Question: in an effort to learn some low level AVR-c, I a trying to learn how to how to drive 2 7-Segment displays with 2 pins and power both from 7 pins (in theory). All seven segments of both displays are driven by the same port (PortC).
I am using <URL> and my code.
Based on how my displays are wired up, that is, the Common Cathode on Segment1 and Segment2 are connected to PINs A0 and A1 (PC0/PC1). When these PINS go low, the circuit is complete and the LEDs light up.
In the tutorial, they have the Anodes (A-G) of each segment LED connected in series and use 6 pins to drive the 7 displays. In mine, I only have 2 displays.
How can I achieve this?

'''
#include "avr/delay.h"
void setLedPorts (uint8_t dig);
void setup()
{
Serial.begin(115200);
DDRD |= 0b11111100;
DDRB |= 0b00000011;
DDRC |= 0b00000011; // Control port A0 / PC0 && A2 / PC1
}
void loop()
{
uint8_t cmask = 0b11111100;
while(1)
{
for(int i = 0; i < 100; i++){
setLedPorts(i/10);
PORTC = ~(0x01);
//setLedPorts(i%10);// when I uncomment these to lines, Segment2 only works
//PORTC = ~(0x02);
_delay_ms(100);
}
}
}
void setLedPorts (uint8_t dig){
uint8_t dmask = 0b00000011;
uint8_t bmask = 0b11111100;
switch (dig)
{
case 0:
PORTD = 0b10111100 & ~dmask;
PORTB = 0b00000011 & ~bmask;
break;
case 1:
PORTD = 0b00001000 & ~dmask;
PORTB = 0b00000010 & ~bmask;
break;
case 2:
PORTD = 0b11110000 & ~dmask;
PORTB = 0b00000011 & ~bmask;
break;
case 3:
PORTD = 0b1011000 & ~dmask;
PORTB = 0b00000011 & ~bmask;
break;
case 4:
PORTD = 0b01001100 & ~dmask;
PORTB = 0b00000010 & ~bmask;
break;
case 5:
PORTD = 0b11011100 & ~dmask;
PORTB = 0b00000001 & ~bmask;
break;
case 6:
PORTD = 0b11111100 & ~dmask;
PORTB = 0b00000001 & ~bmask;
break;
case 7:
PORTD = 0b10001000 & ~dmask;
PORTB = 0b00000011 & ~bmask;
break;
case 8:
PORTD = 0b11111100 & ~dmask;
PORTB = 0b00000011 & ~bmask;
break;
case 9:
PORTD = 0b11001100 & ~dmask;
PORTB = 0b00000011 & ~bmask;
break;
default:
PORTD = 0b11111100 & ~dmask;
PORTB = 0b00000011 & ~bmask;
break;
}
}
'''
I almost got it. By changing my while loop to:
'''
for(int i = 0; i < 100; i++){
setLedPorts(i/10);
PORTC = ~(0x01);
_delay_ms(10);
setLedPorts(i%10);
PORTC = ~(0x02);
_delay_ms(1000);
}
'''
Segment1, displays the first digit, but flashes. How can I resolve this?
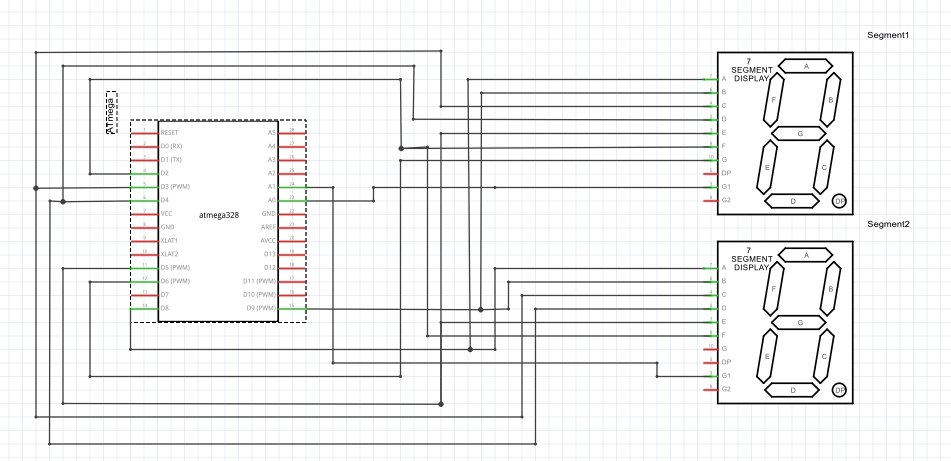
Answer: I was a bit confused after trying to read the diagram and the text. Don't try to look at the details of a circuit and/or program. You'll get lost in no time.
If you want to see all possible numbers, you need all the segments. That means 7 segments (8 if you want the decimal point too), so you need 7 (or 8) bits of a port. And then two more ports bits for the digit cathodes.
To multiplex two common cathode displays the hardware must be like this:
- - -
To be correct, you should limit the current in each of the segments with a resistor, but for an experiment, you could get away with the internal limitation of the processor.
Then, the software should do this:
Initialize:
- -
Loop:
- - - - Switch the bit for display 1 to high (off)- Set the bits you want to light on display 2 to 1- - - Switch the bit for display 2 to high (off)- Go to loop.